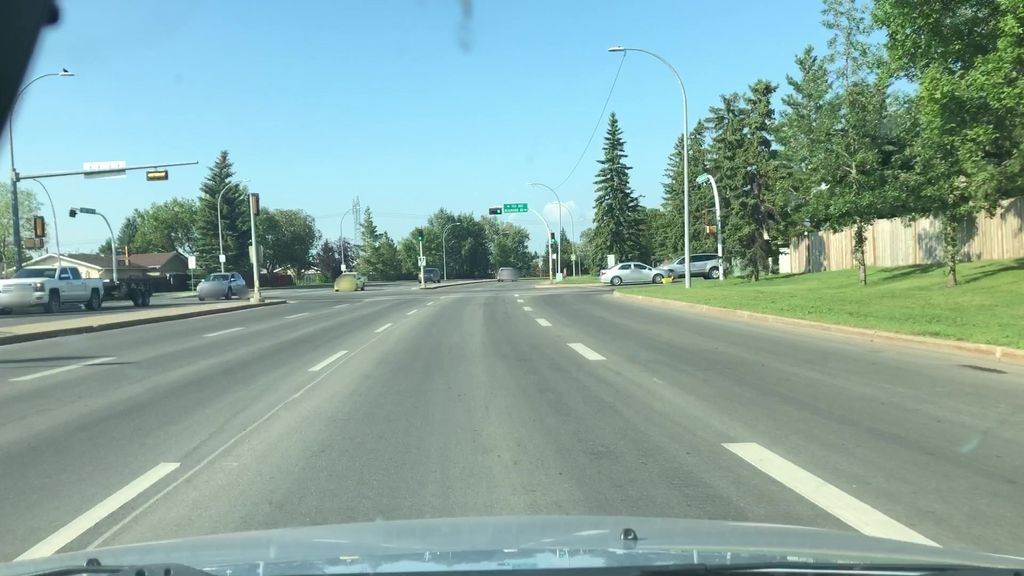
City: edmonton